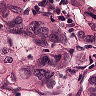
Metastatic tissue present: yes